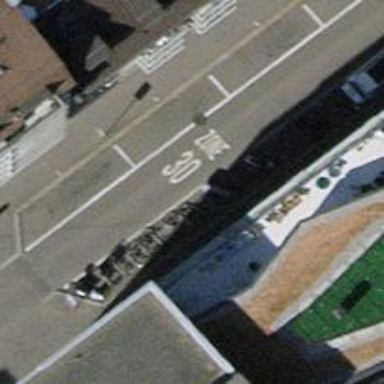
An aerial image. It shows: Bicycle parking area with stands available.